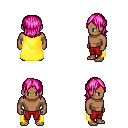
a pixel art fantasy rpg character, male body template, human, dark skin, yellow cape, red pants, pink long bangs hairstyle, four views (front, back, left, right), 2x2 character sprite sheet, small pixel art, hard edges, no anti-aliasing